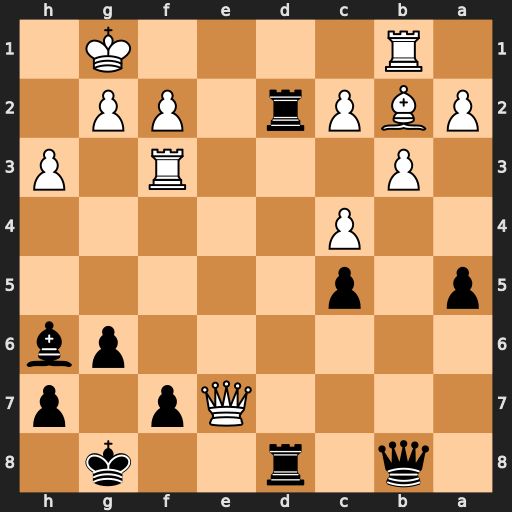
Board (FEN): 1q1r2k1/4Qp1p/6pb/p1p5/2P5/1P3R1P/PBPr1PP1/1R4K1
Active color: b
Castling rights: -
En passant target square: -
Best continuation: Rd1+ Qe1 Rxe1+